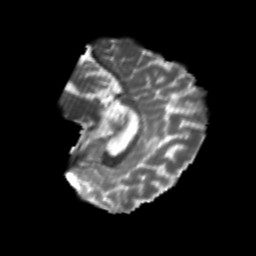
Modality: T2w
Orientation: sagittal
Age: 24
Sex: male
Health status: healthy
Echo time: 0.074 s